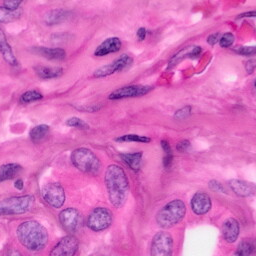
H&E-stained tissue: Pancreatic